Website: lowes
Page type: billing-address
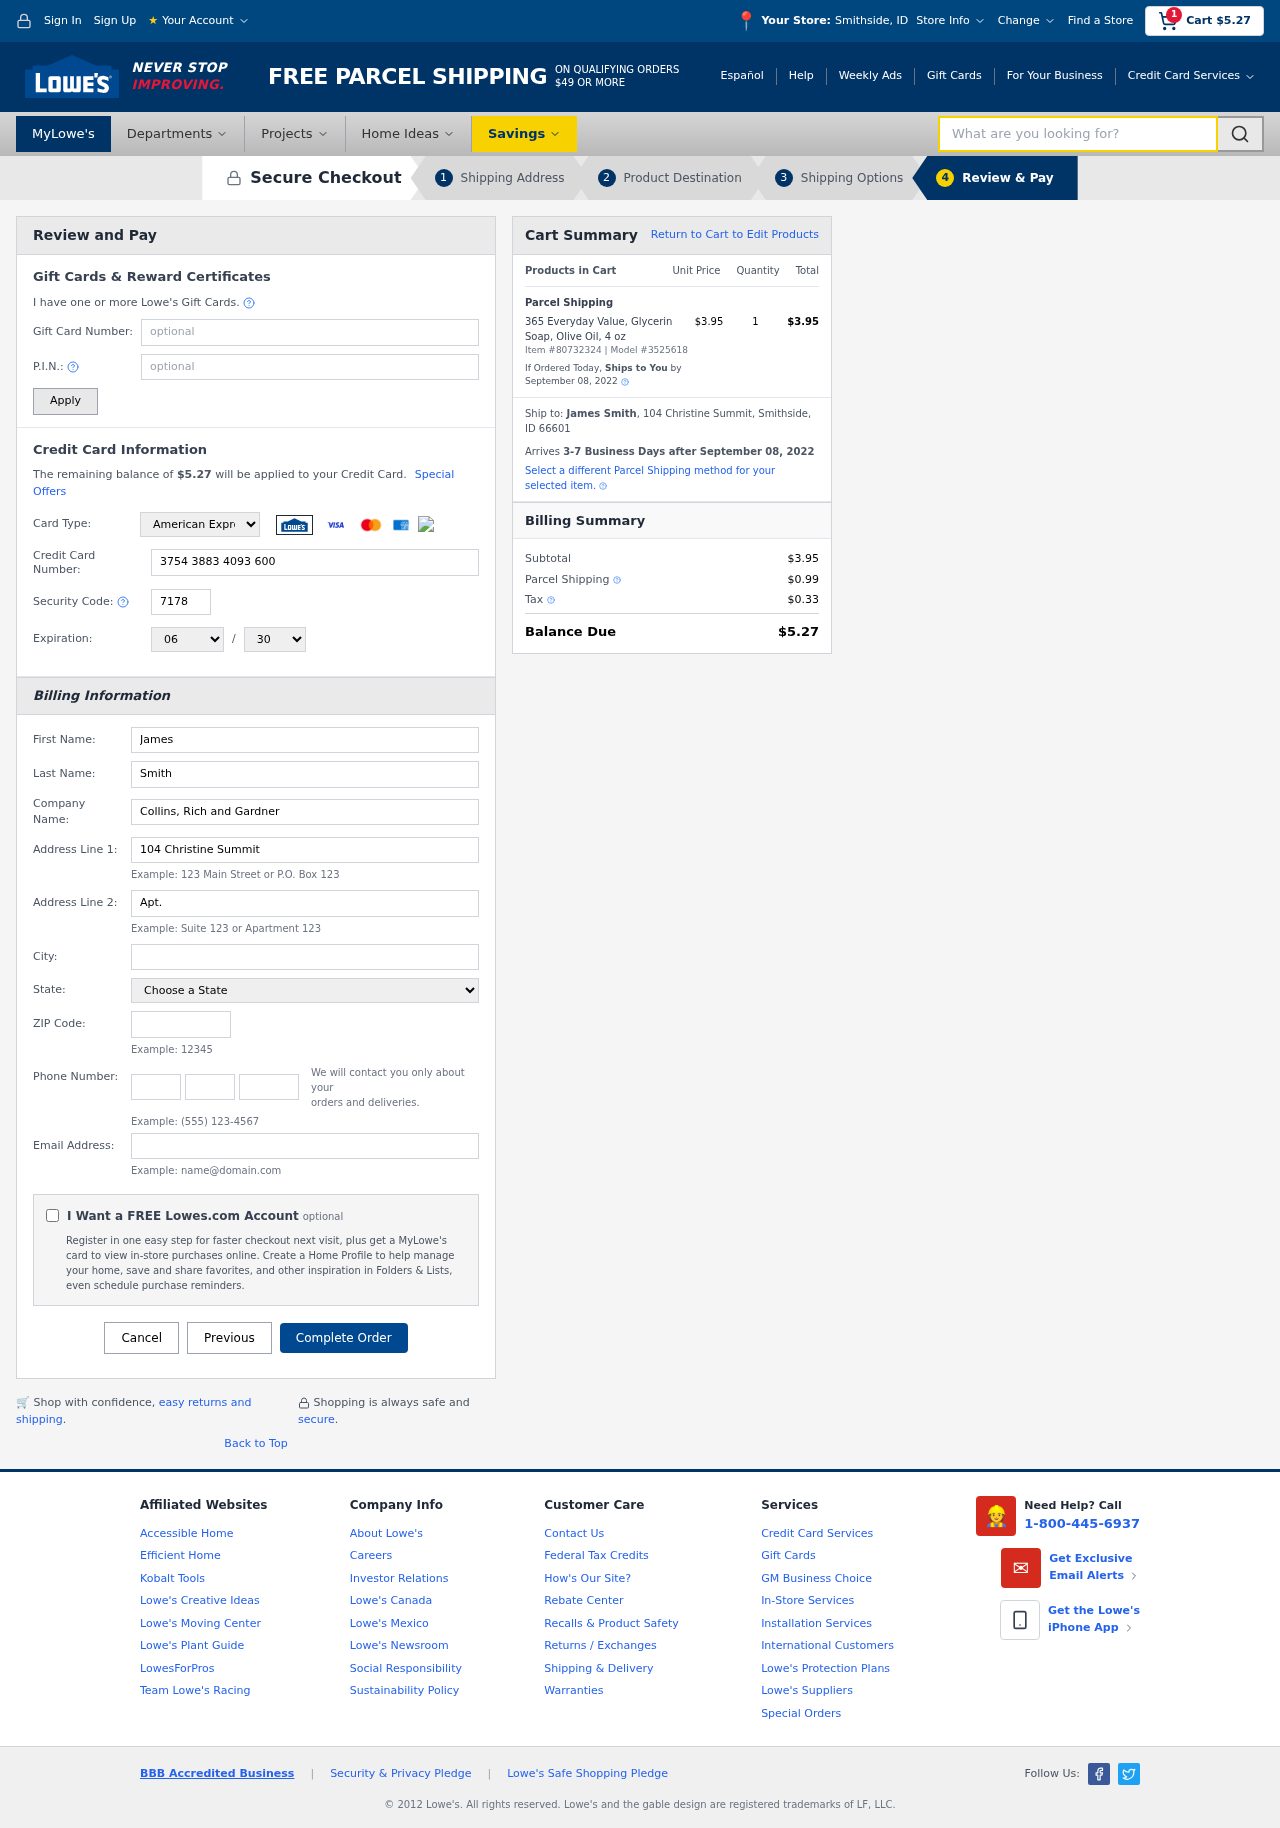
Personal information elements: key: PII_CARD_CVV
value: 7178
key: PII_CARD_EXPIRY_MONTH
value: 06
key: PII_CARD_EXPIRY_YEAR
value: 30
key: PII_CARD_NUMBER
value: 3754 3883 4093 600
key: PII_CARD_TYPE
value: American Express
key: PII_CITY
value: Smithside
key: PII_CITY_STATE
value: Smithside, ID
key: PII_COMPANY
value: Collins, Rich and Gardner
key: PII_EMAIL
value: james.smith@hotmail.com
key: PII_FIRSTNAME
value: James
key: PII_FULLNAME
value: James Smith
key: PII_LASTNAME
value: Smith
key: PII_PHONE_AREA
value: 987
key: PII_PHONE_PREFIX
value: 496
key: PII_PHONE_SUFFIX
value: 4797
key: PII_POSTCODE
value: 66601
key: PII_STATE
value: Idaho
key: PII_STREET
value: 104 Christine Summit
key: PII_STREET2
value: Apt. 219
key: PII_CITY_STATE_ZIP
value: Smithside, ID 66601
Product elements: key: PRODUCT1_NAME
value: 365 Everyday Value, Glycerin Soap, Olive Oil, 4 oz
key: PRODUCT1_PRICE
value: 3.95
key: PRODUCT1_QUANTITY
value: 1
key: PRODUCT_ITEM_NUMBER
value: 80732324
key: PRODUCT_MODEL_NUMBER
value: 3525618
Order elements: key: ORDER_SUBTOTAL
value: $5.27
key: ORDER_TOTAL
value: $5.27
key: ORDER_SHIPPING_DATE
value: September 08, 2022
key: ORDER_SUBTOTAL
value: $3.95
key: ORDER_DELIVERY_DATE
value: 3-7 Business Days after September 08, 2022
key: ORDER_SHIPPING_DATE2
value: September 08, 2022
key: ORDER_SUBTOTAL2
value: $3.95
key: ORDER_SHIPPING_COST
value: $0.99
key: ORDER_TAX
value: $0.33
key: ORDER_TOTAL2
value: $5.27
Search elements: key: HEADER_SEARCH
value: What are you looking for?